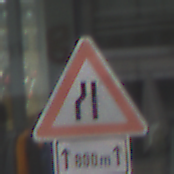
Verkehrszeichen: EinseitigVerengteFahrbahnLinks
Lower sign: LaengeEinerStrecke1
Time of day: Midday
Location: Outdoor (Urban)
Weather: Overcast
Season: NotSpecified
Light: Natural